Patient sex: F
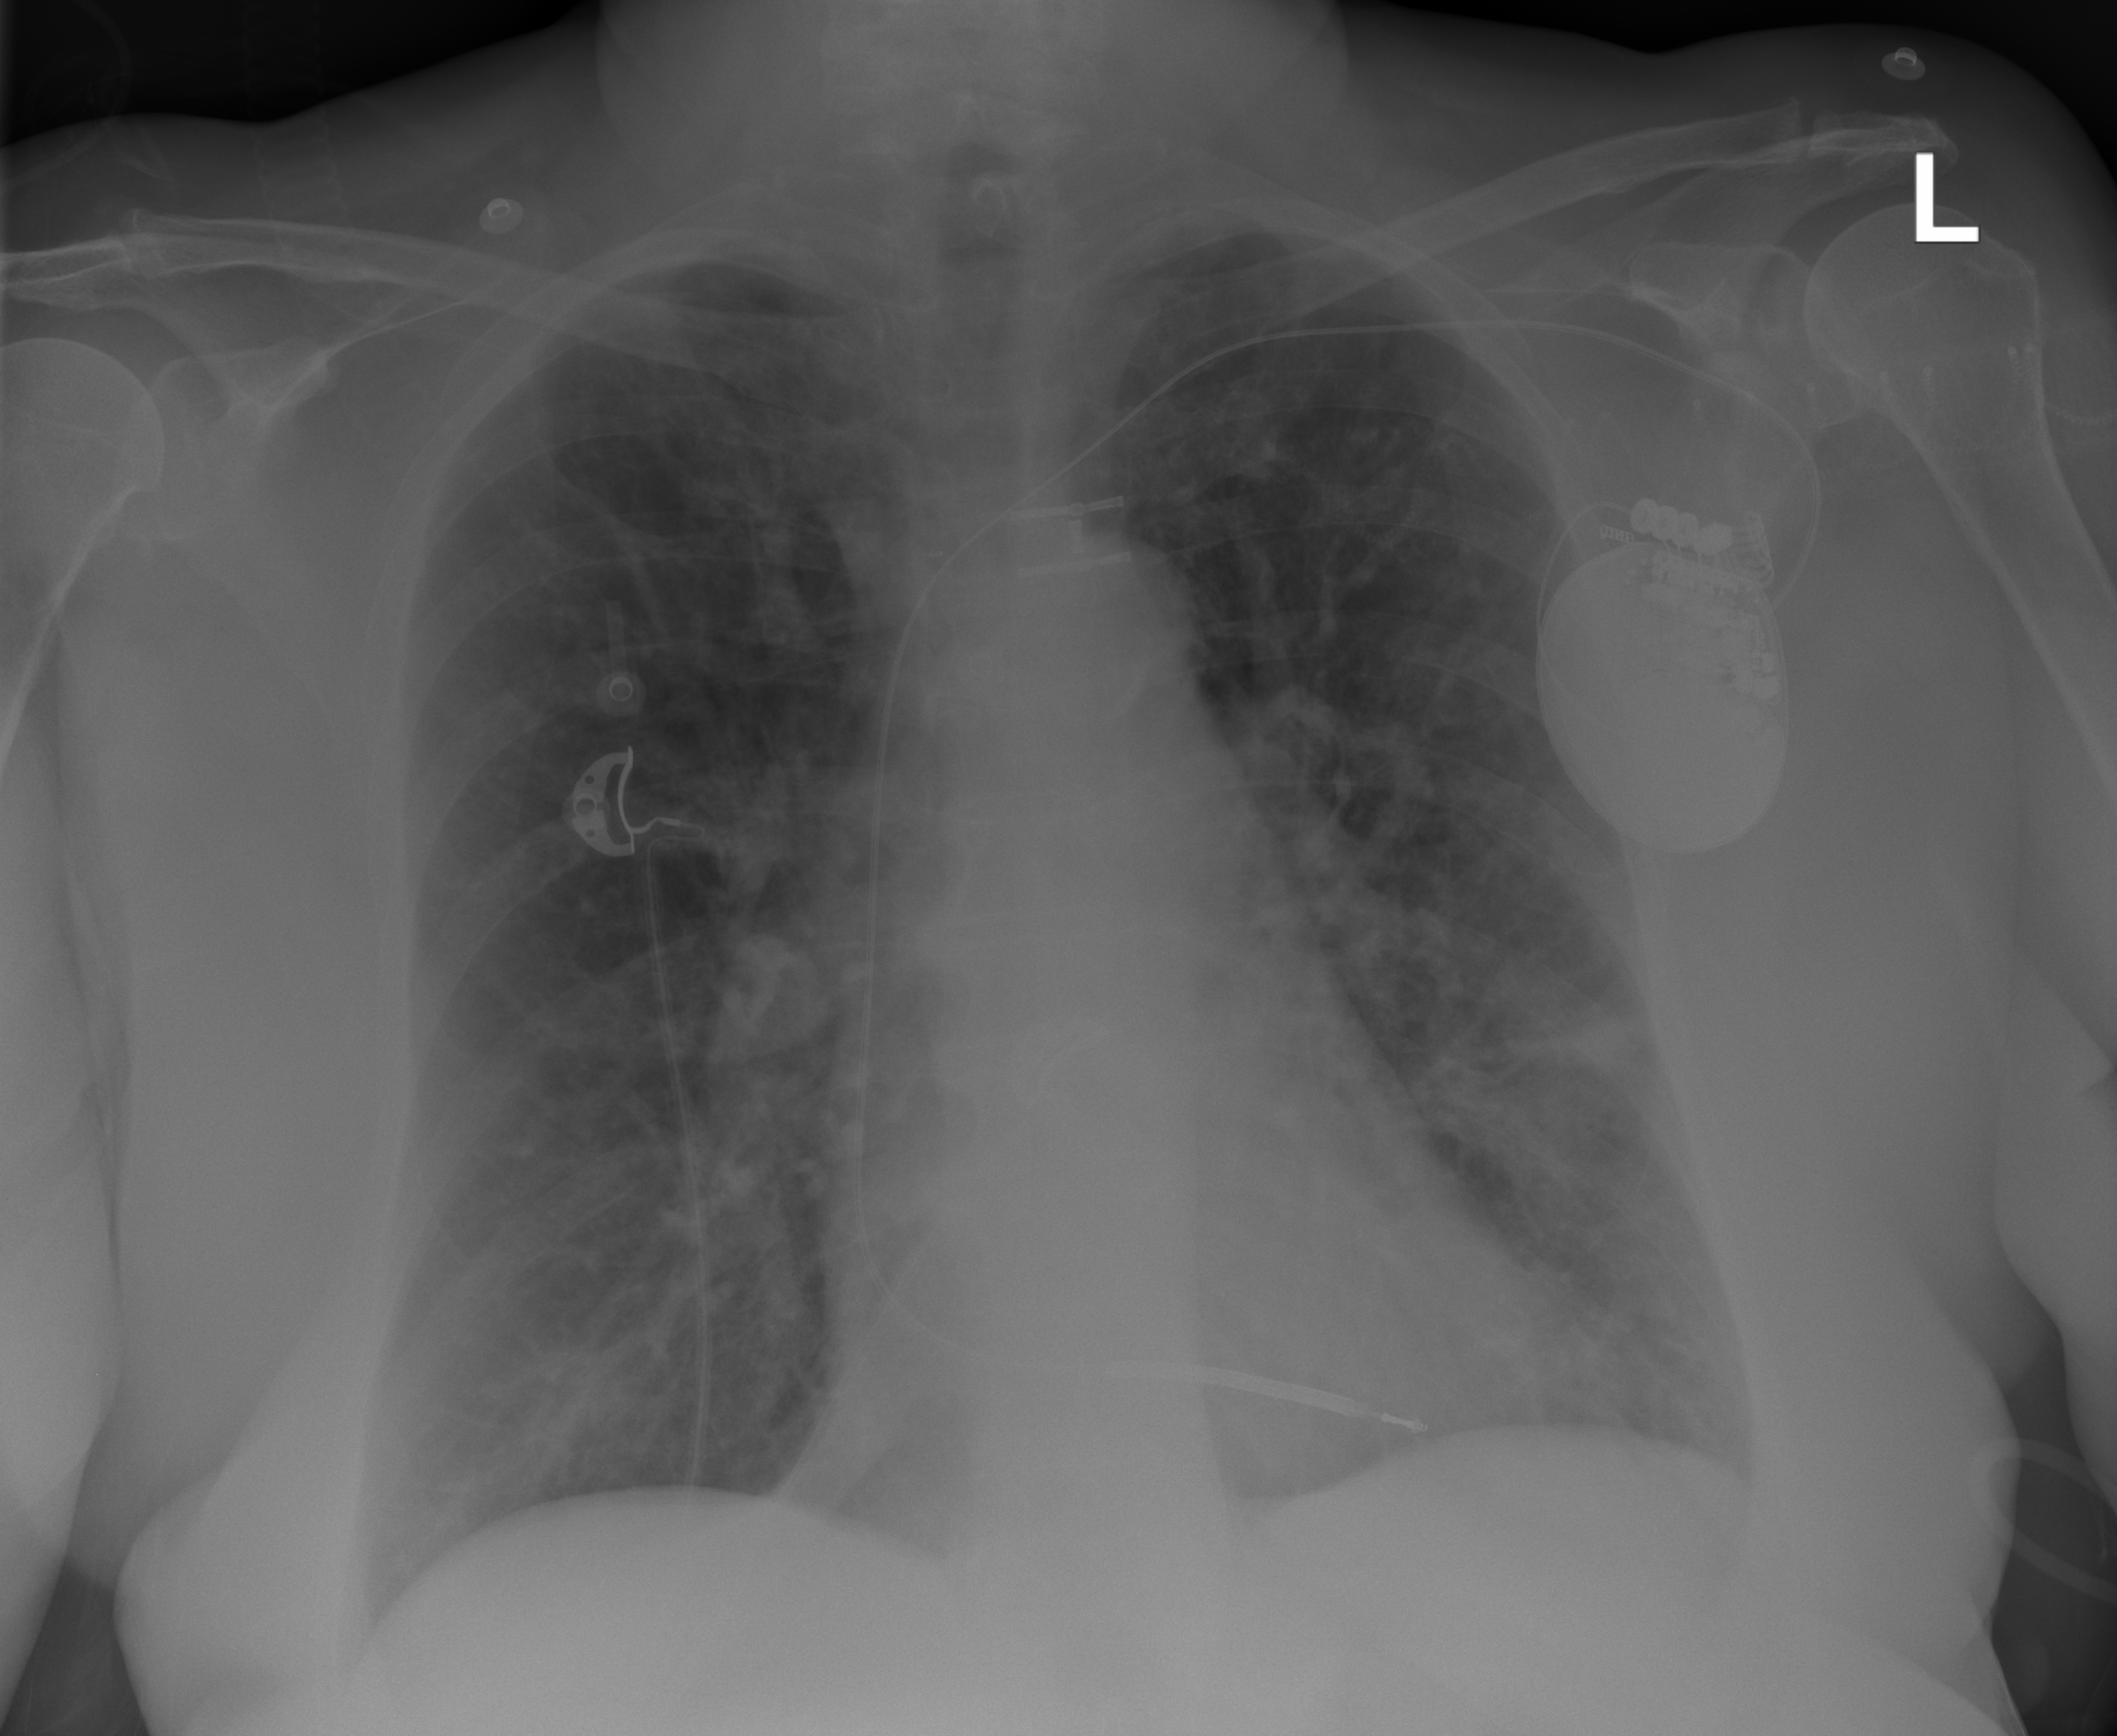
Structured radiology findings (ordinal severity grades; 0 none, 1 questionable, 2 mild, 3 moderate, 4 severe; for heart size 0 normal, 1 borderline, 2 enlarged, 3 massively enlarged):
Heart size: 1
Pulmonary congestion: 3
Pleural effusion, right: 0
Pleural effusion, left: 0
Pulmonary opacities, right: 1
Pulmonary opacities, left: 1
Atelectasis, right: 0
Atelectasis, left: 0